Interaction volume radius: 5 \u00c5
Interaction volume height: 15 \u00c5
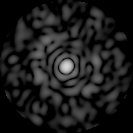
Disorder parameter: 0.8435